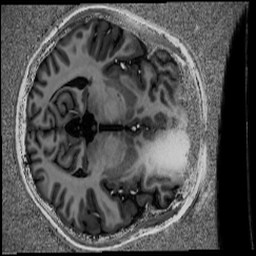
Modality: UNIT1
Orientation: axial
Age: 20
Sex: female
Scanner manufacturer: siemens
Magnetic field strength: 6.98 T
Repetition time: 6 s
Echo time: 0.00283 s